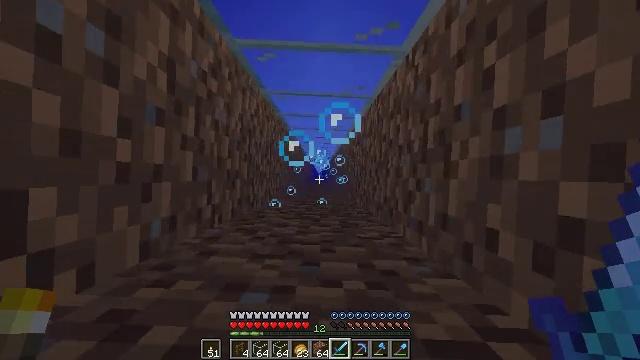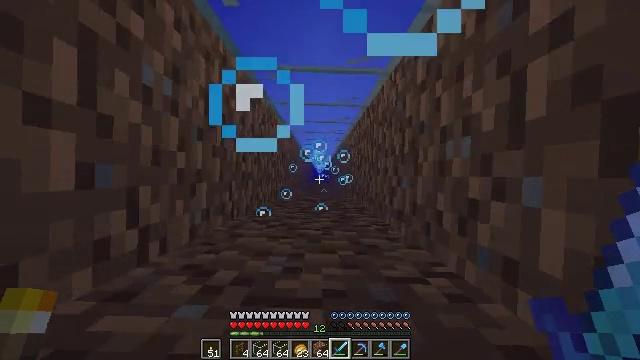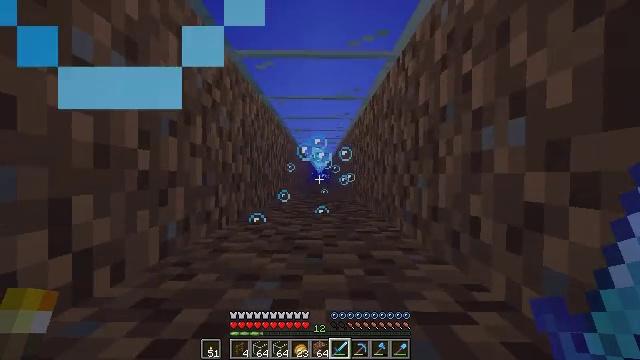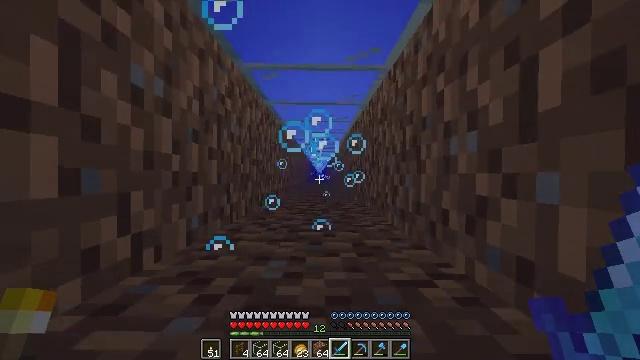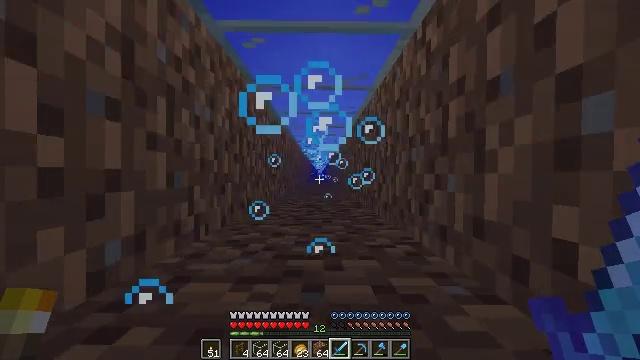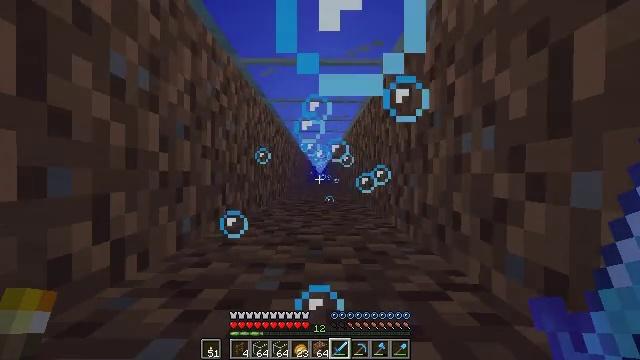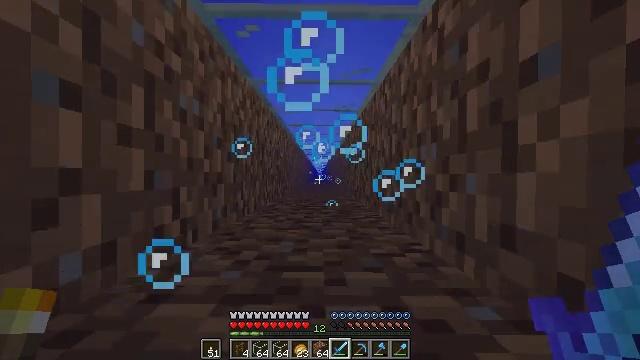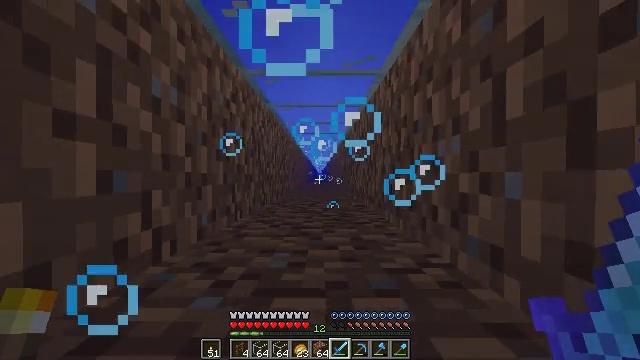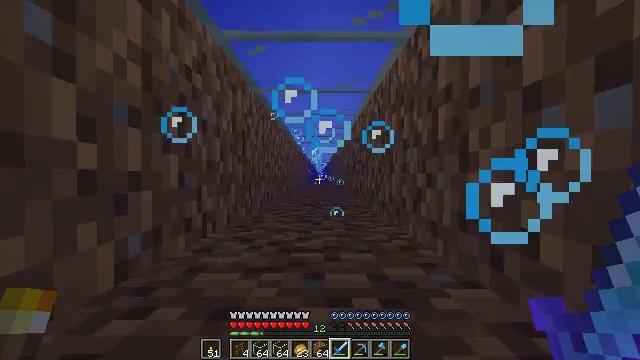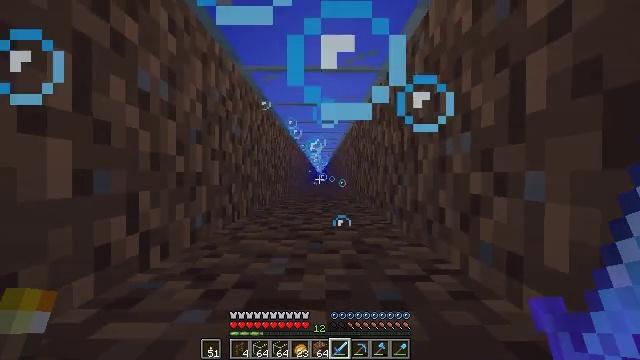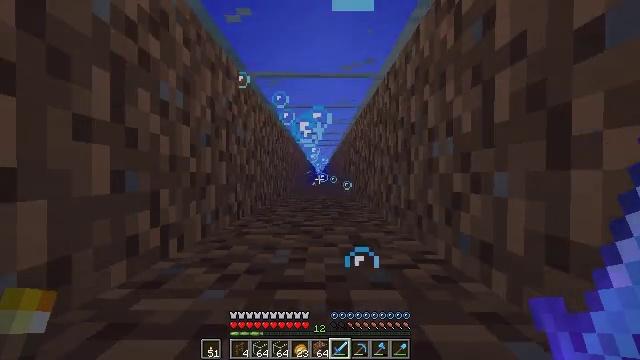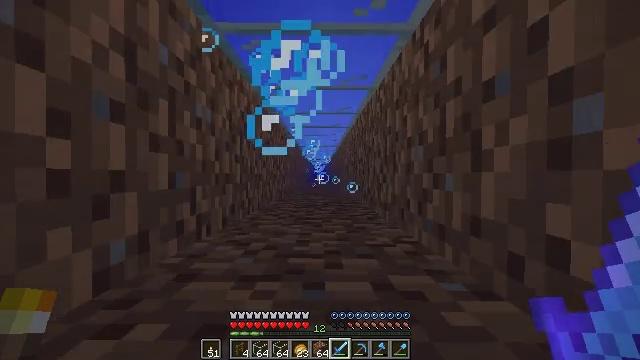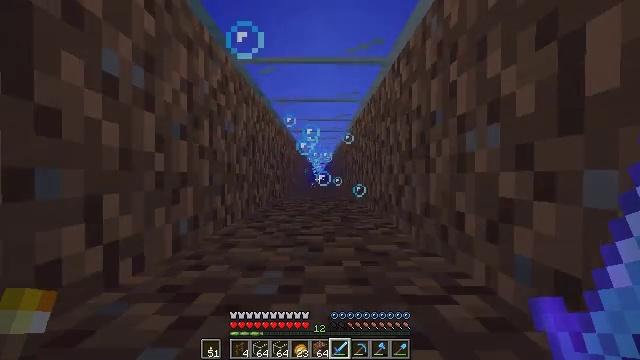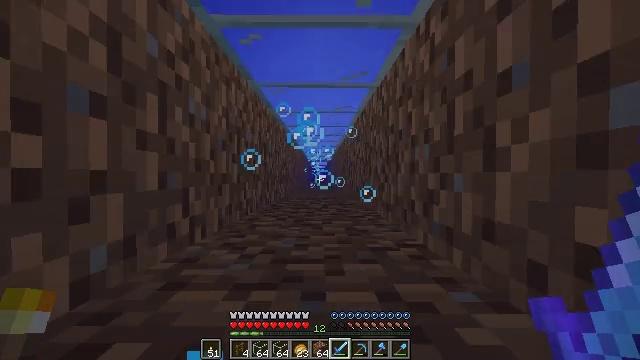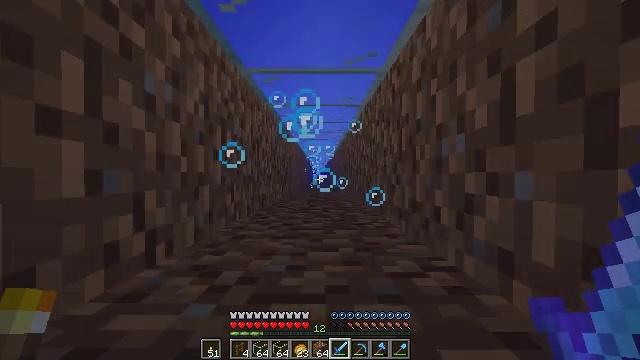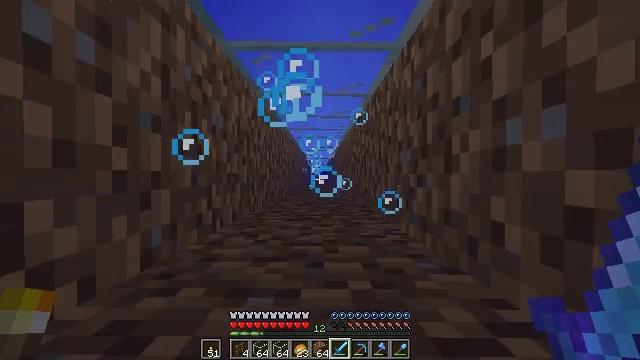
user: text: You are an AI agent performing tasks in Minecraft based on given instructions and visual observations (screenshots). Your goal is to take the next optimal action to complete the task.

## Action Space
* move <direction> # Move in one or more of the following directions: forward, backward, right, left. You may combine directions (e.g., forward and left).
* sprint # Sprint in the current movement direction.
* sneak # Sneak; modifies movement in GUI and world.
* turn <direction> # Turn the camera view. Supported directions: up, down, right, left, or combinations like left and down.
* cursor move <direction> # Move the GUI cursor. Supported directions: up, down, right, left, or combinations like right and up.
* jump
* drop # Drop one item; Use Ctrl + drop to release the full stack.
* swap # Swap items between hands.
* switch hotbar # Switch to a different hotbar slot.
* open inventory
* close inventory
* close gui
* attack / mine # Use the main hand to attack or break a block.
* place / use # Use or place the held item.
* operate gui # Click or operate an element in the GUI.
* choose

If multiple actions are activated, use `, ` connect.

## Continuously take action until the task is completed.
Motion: motion action
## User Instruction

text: Mine the torch on the wall.
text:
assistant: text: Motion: no_op
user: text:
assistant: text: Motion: turn left
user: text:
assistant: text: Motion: no_op
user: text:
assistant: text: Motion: no_op
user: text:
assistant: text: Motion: no_op
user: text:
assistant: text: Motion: no_op
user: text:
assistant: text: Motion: no_op
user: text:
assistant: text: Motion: no_op
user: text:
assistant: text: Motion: no_op
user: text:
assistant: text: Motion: no_op
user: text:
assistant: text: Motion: no_op
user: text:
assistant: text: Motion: no_op
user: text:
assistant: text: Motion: no_op
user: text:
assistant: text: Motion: no_op
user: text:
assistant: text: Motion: no_op
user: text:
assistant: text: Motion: no_op
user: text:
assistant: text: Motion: no_op
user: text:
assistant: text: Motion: no_op
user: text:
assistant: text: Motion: no_op
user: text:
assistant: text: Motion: no_op
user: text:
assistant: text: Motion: no_op
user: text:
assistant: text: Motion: no_op
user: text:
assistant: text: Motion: no_op
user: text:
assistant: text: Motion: no_op
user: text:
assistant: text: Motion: no_op
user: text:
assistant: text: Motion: no_op
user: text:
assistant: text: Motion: no_op
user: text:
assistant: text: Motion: no_op
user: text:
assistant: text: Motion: no_op
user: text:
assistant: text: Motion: no_op